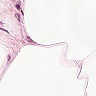
Metastatic tissue present: no